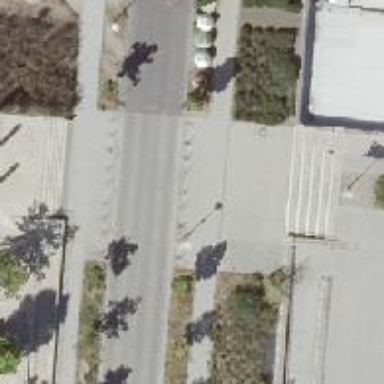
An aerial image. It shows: Unmarked crossing on the road.